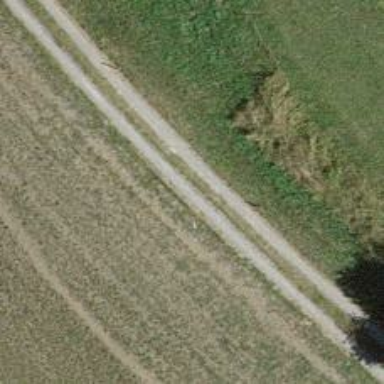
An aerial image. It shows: Gravel track with Grade 3 quality.